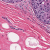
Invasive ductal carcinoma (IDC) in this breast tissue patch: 0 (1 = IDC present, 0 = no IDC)